Interaction volume radius: 10 \u00c5
Interaction volume height: 25 \u00c5
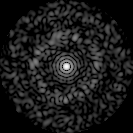
Disorder parameter: 0.8169